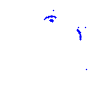
Particle: pion